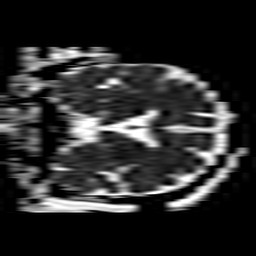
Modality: ADC
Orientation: coronal
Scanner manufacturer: philips
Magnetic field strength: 1.5 T
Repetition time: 4.6 s
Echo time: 0.07505 s